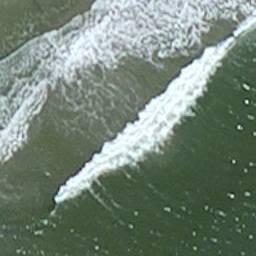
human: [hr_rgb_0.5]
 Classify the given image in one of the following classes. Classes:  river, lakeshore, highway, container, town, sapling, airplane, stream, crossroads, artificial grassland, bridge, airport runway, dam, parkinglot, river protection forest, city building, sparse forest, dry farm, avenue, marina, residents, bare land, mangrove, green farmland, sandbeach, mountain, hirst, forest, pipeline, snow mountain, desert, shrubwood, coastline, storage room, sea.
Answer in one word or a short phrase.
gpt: coastline